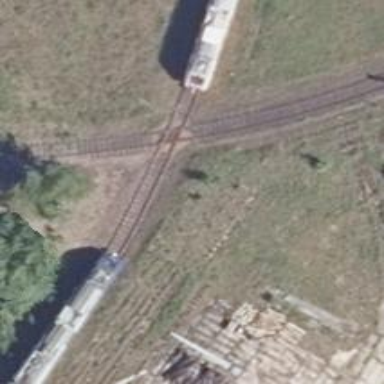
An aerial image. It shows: Railway crossing.